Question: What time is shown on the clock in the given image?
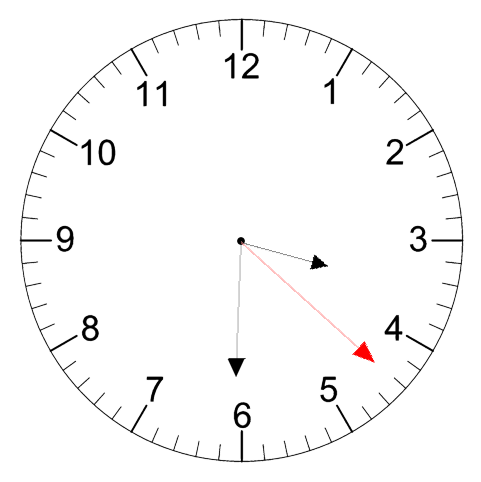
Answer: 03:30:22